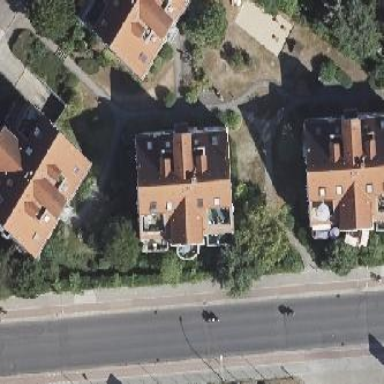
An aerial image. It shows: View of apartment building.